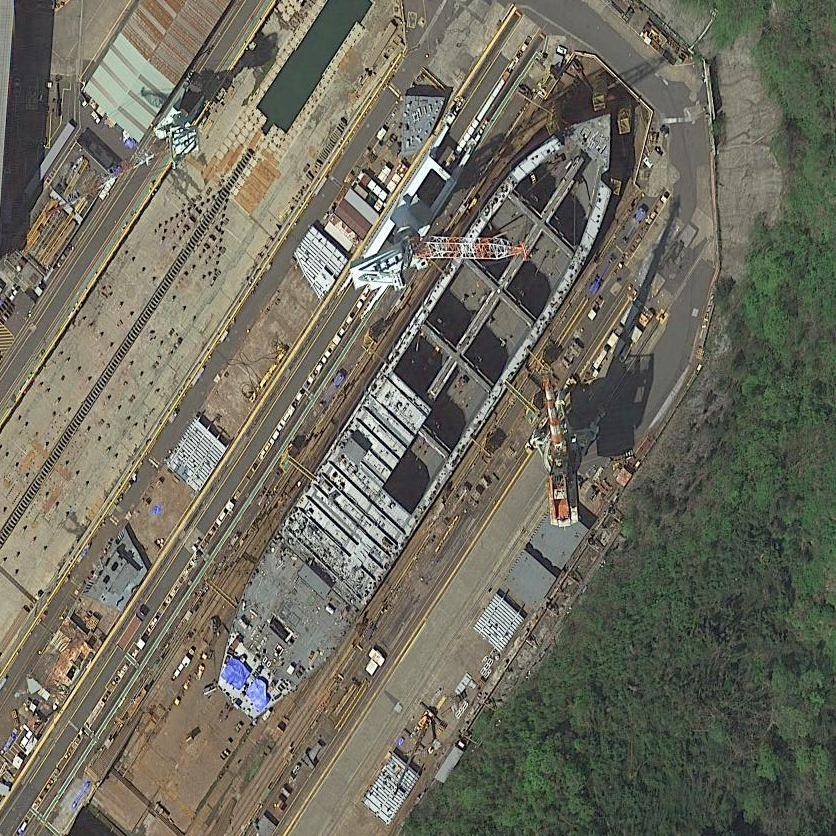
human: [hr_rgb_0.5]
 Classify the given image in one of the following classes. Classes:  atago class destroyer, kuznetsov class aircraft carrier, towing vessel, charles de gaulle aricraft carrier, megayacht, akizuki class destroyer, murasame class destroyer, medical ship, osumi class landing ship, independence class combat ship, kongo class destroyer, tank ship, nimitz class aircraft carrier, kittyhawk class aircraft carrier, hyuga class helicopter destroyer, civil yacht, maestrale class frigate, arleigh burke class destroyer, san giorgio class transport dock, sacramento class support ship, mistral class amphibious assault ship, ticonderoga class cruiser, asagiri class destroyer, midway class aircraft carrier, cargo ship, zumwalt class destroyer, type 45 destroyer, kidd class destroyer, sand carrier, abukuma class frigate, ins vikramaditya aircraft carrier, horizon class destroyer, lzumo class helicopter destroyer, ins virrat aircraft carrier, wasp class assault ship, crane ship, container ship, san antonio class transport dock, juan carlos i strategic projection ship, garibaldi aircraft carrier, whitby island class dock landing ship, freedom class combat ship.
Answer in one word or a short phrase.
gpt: Cargo ship